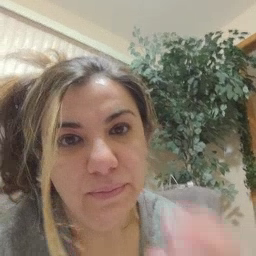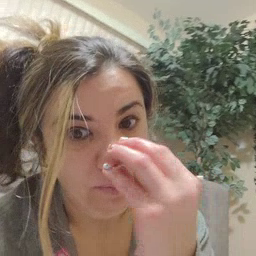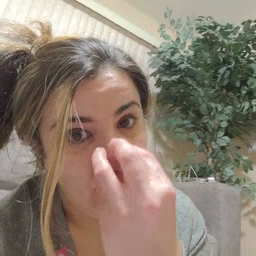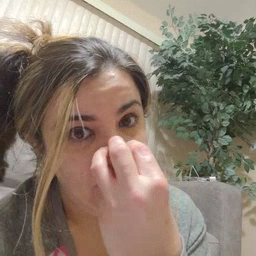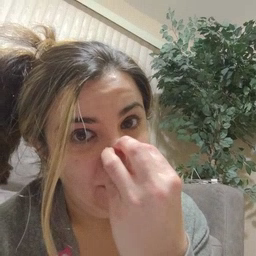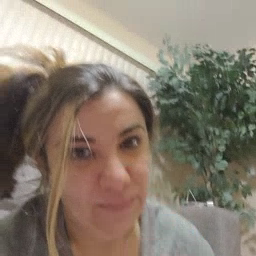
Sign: clown